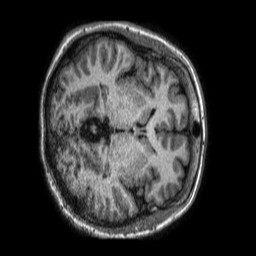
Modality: T1w
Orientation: axial
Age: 37
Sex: male
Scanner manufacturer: philips
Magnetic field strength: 1.5 T
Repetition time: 0.008405 s
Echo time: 0.003861 s